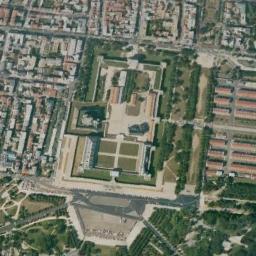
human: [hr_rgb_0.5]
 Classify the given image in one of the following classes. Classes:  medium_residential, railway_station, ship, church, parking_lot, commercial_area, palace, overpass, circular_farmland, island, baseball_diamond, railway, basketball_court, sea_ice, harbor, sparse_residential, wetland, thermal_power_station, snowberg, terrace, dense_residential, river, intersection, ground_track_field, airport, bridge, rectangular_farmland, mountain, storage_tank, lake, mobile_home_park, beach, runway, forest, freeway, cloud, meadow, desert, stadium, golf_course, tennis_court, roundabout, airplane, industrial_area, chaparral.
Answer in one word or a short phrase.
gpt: palace